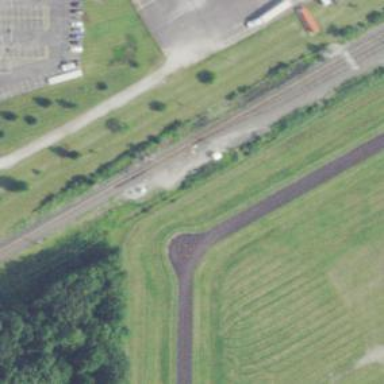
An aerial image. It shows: Railway junction.